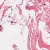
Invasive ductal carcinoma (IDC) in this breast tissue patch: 0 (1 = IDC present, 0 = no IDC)